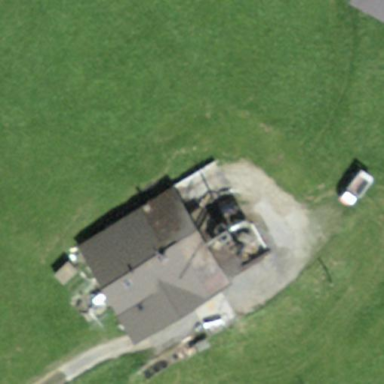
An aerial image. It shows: Farm building.